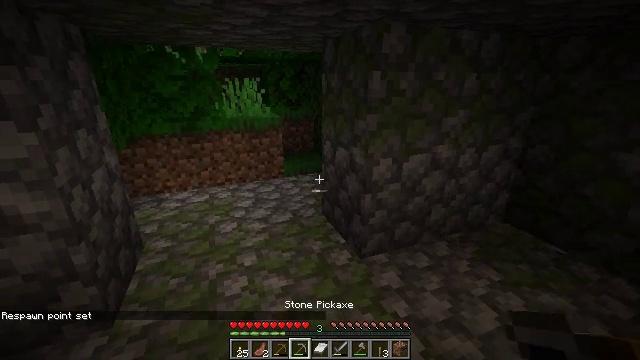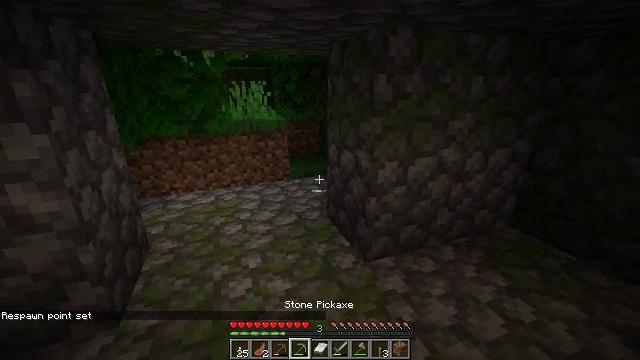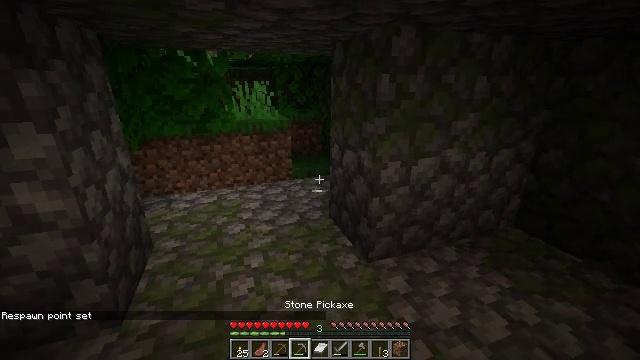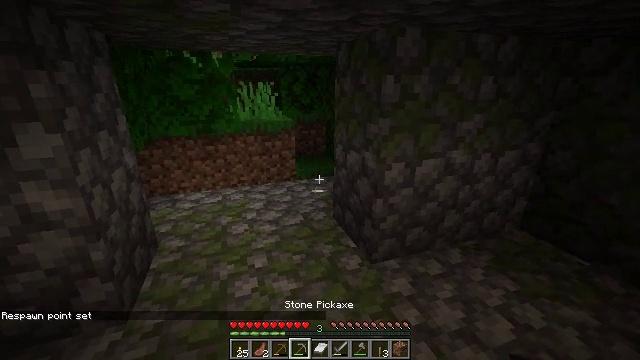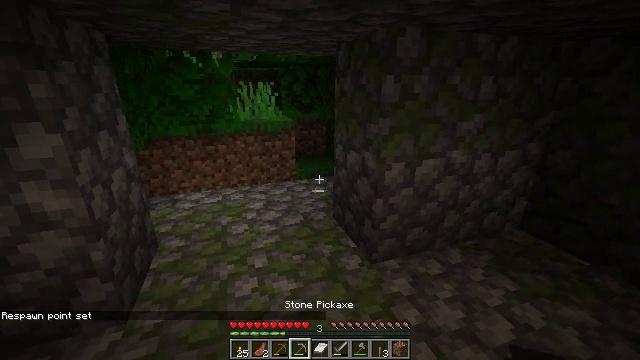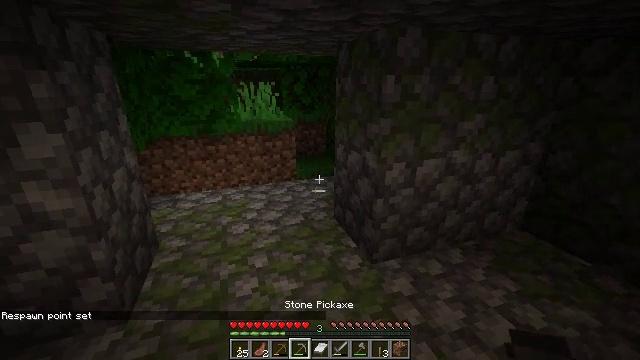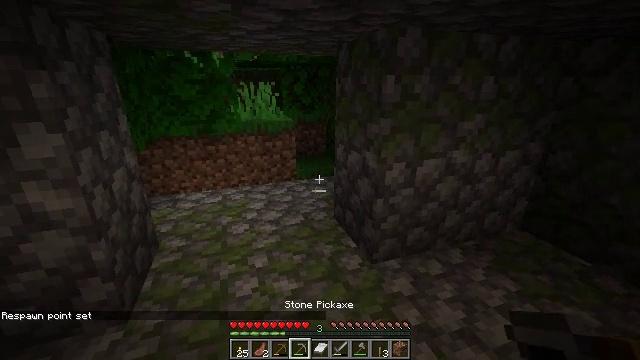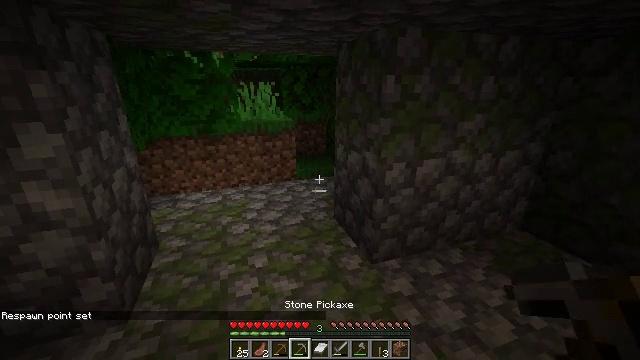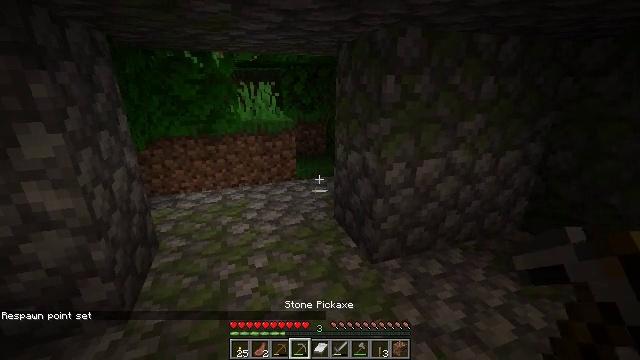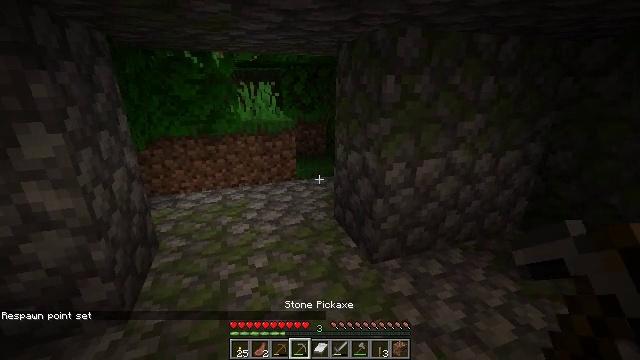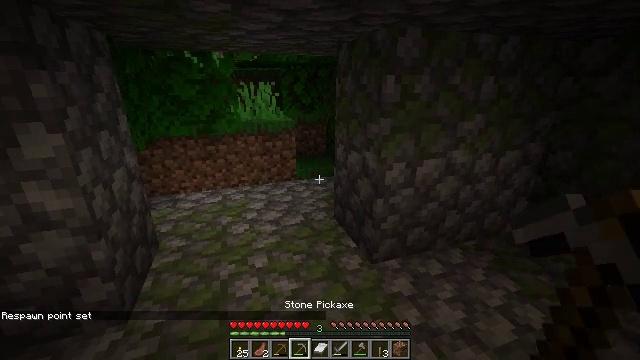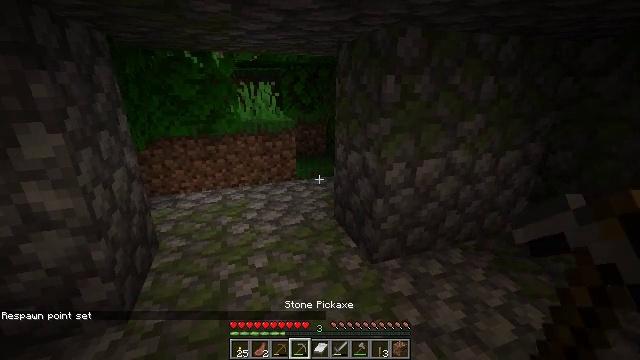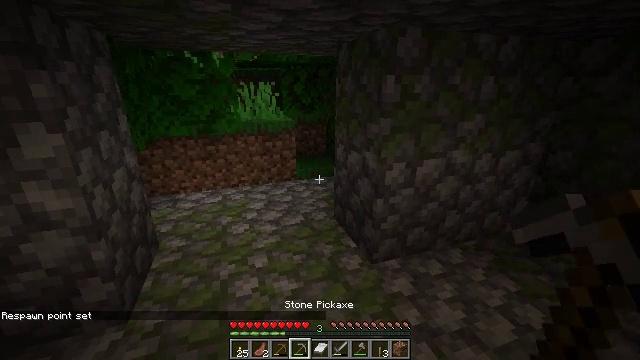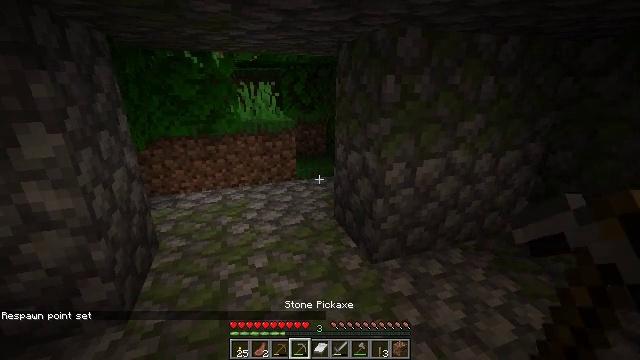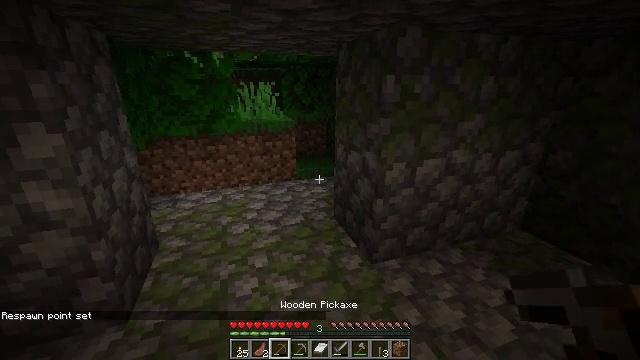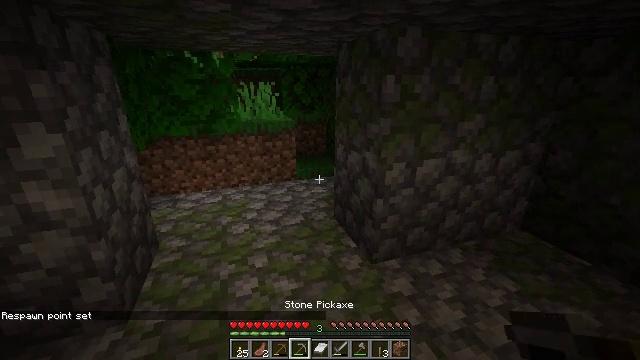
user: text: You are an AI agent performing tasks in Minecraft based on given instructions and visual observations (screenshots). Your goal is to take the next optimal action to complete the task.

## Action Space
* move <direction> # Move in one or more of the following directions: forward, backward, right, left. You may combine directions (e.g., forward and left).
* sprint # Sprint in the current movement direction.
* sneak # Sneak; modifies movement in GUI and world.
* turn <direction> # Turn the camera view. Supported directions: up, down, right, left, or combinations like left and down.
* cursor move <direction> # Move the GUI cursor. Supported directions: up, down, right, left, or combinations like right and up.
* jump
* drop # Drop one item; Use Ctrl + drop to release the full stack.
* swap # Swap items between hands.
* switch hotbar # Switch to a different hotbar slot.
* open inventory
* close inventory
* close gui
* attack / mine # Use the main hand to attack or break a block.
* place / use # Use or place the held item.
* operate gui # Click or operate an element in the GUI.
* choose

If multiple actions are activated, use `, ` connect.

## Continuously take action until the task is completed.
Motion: motion action
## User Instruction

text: Mine oak leaves.
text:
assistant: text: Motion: turn left
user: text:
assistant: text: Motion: no_op
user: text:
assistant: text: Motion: no_op
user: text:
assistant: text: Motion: no_op
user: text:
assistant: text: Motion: no_op
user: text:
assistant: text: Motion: no_op
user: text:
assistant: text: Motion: no_op
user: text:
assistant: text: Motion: no_op
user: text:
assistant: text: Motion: no_op
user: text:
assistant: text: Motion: no_op
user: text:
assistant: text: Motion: no_op
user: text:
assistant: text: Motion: no_op
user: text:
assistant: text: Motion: no_op
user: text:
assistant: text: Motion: no_op
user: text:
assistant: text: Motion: no_op
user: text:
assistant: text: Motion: no_op
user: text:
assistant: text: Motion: no_op
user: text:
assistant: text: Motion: no_op
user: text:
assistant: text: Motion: no_op
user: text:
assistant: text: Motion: no_op
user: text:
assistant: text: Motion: no_op
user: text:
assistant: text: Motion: no_op
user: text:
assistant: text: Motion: no_op
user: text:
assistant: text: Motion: no_op
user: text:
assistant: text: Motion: no_op
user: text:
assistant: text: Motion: no_op
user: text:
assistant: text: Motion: no_op
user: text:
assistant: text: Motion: no_op
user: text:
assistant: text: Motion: no_op
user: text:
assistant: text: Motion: no_op